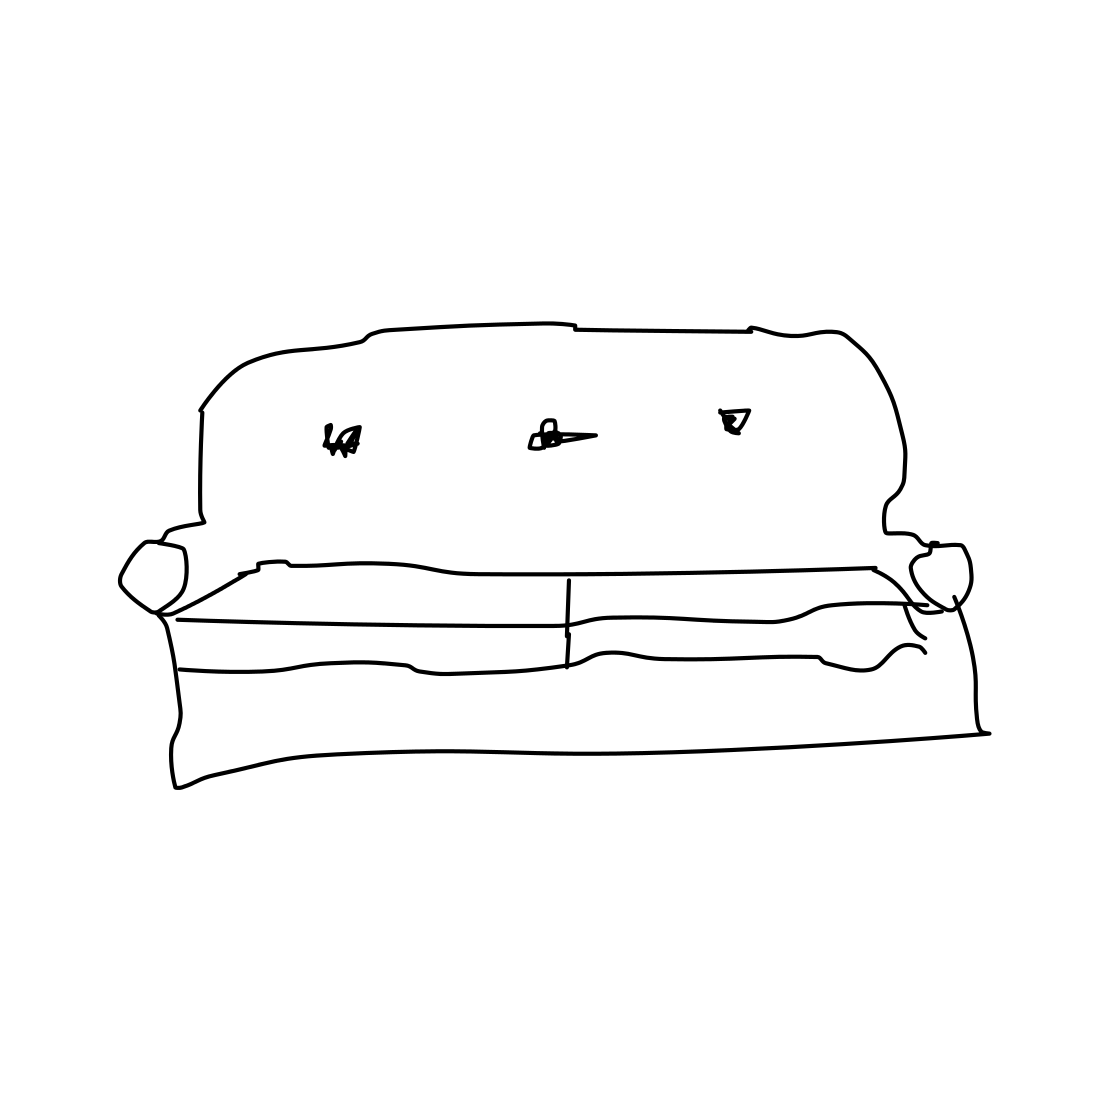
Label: couch